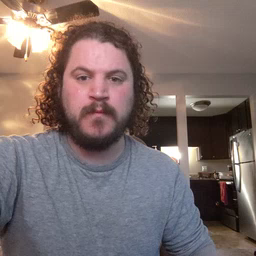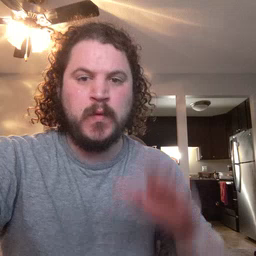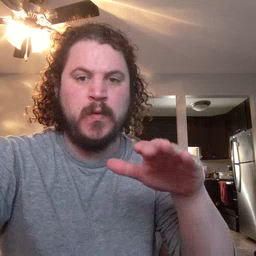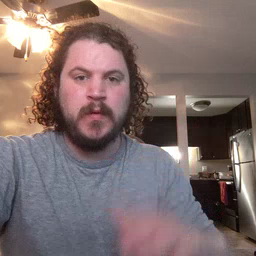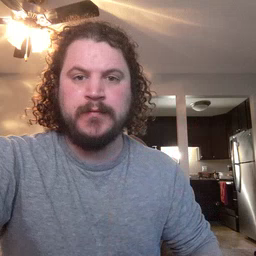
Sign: on